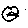
Label: bird